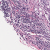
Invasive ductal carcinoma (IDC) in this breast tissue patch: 1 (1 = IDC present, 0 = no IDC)